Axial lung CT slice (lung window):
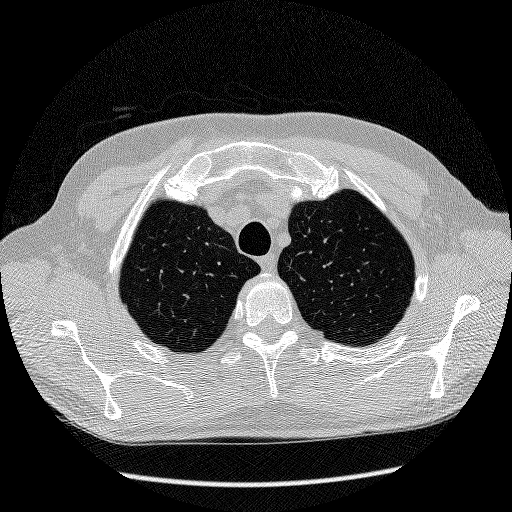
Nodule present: no